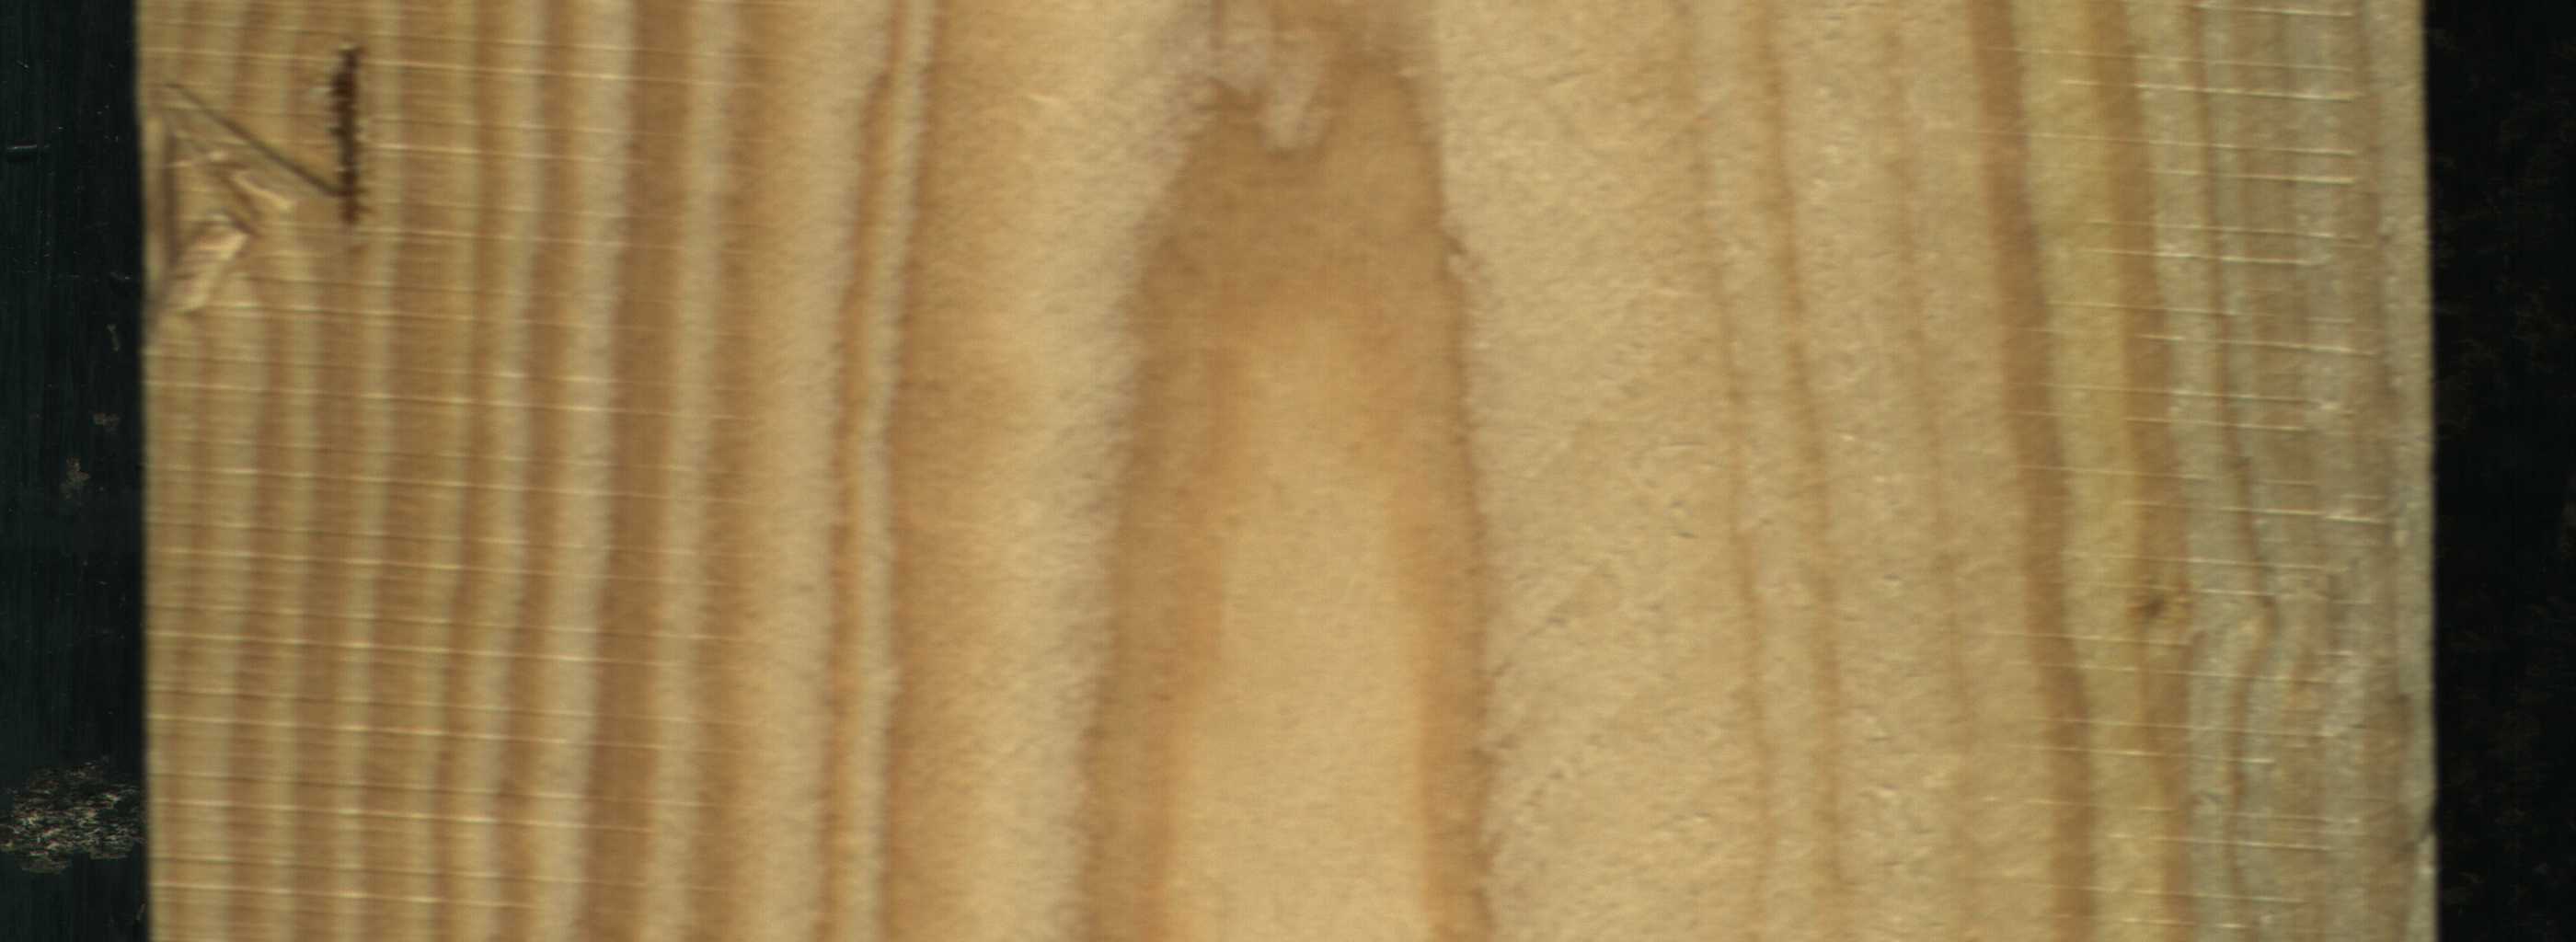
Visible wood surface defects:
resin